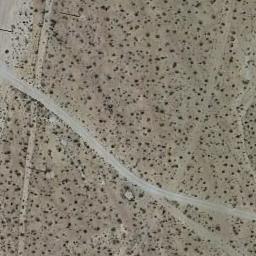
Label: chaparral